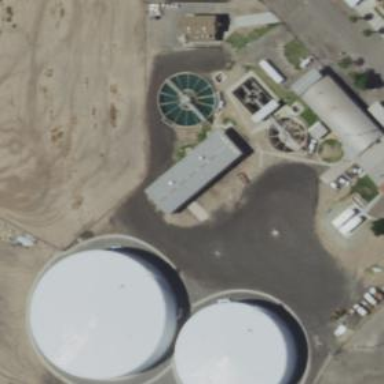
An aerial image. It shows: Man-made water works facility.